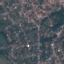
Land use / land cover class: Residential